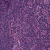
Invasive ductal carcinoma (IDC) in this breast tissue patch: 0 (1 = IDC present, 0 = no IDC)